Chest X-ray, AP view. Patient: 48 years old, sex M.
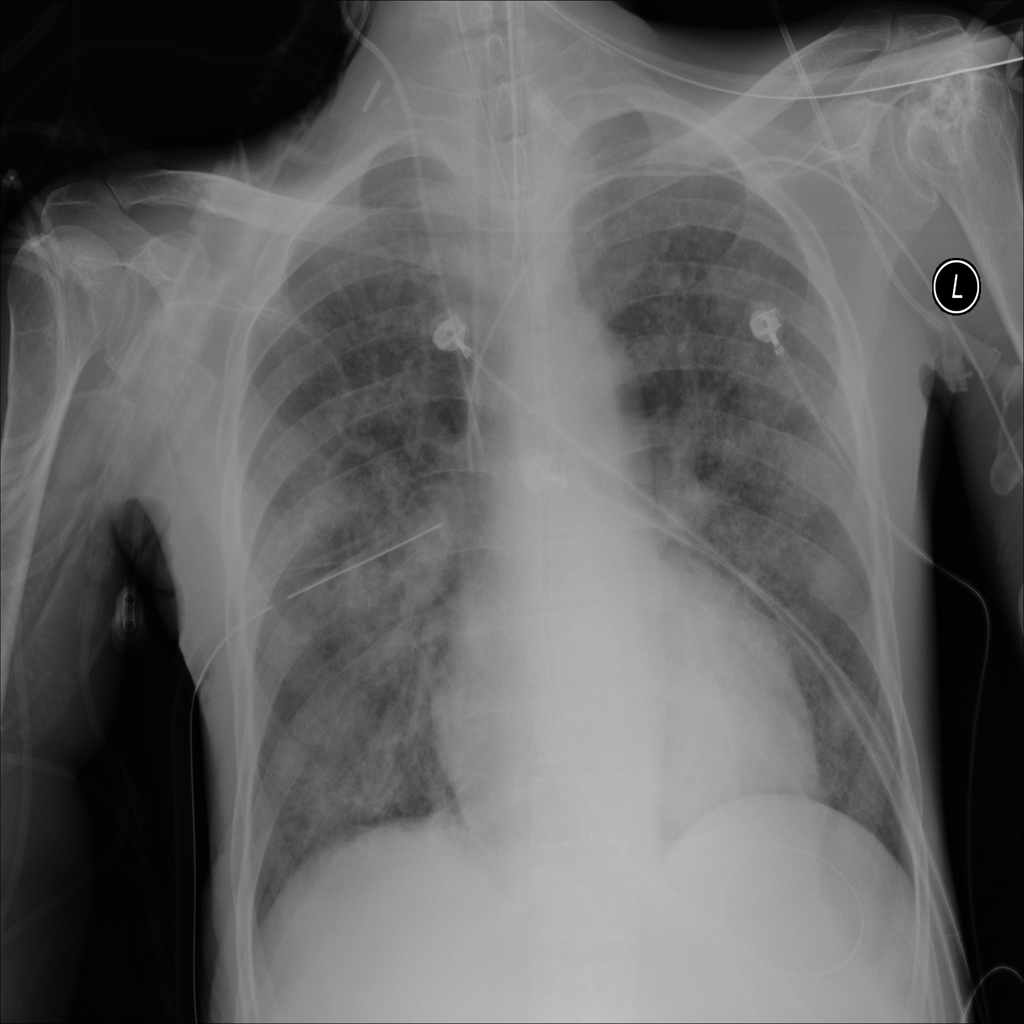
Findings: No Finding